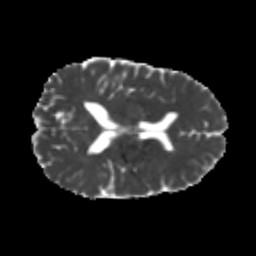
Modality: MD
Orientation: axial
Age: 22
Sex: male
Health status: healthy
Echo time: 0.074 s